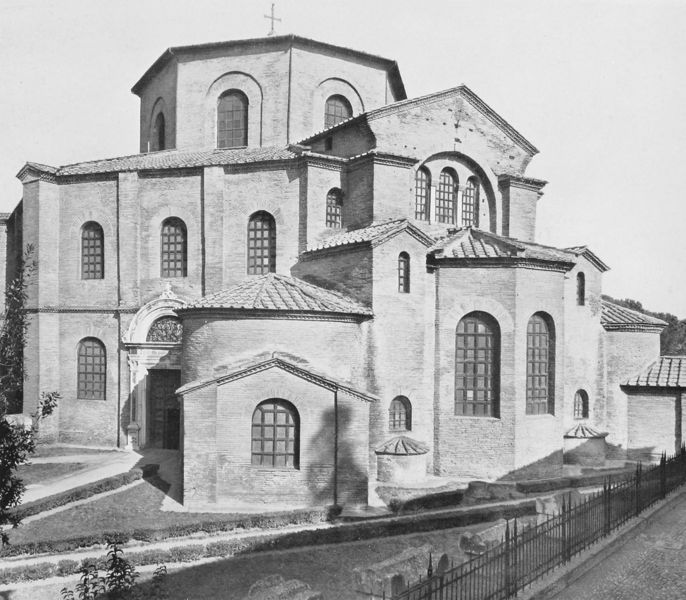
Titel: San Vitale
Standort: Ravenna, S. Vitale (EU - I - Emilia-Romagna)
Schlagwörter: bauwerk